Question: I have made a simple application using vaadin 6 witch contains a callendar and people can make some appointments in there.
The problem is, when more then like 10 people connects, the memory usage is 95%.(I have 125mb on server, running Ubuntu Server 32 bit).
Here are the screenshots:
If I enter tomcat and test if fomr memory leaks i get:
> The following web applications were stopped (reloaded, undeployed), but their
classes from previous runs are still loaded in memory, thus causing a memory
leak (use a profiler to confirm):
/myapp
/myapp
/myapp
/myapp
/myapp
When I installed tomcat I just made a clean install, and changed the ports so i can connect to it on port 80, also I have added some users so I can connect to web manager. THat is all
Can there be something in my code or I did not set up tomcat correctly that causes this memory leak?
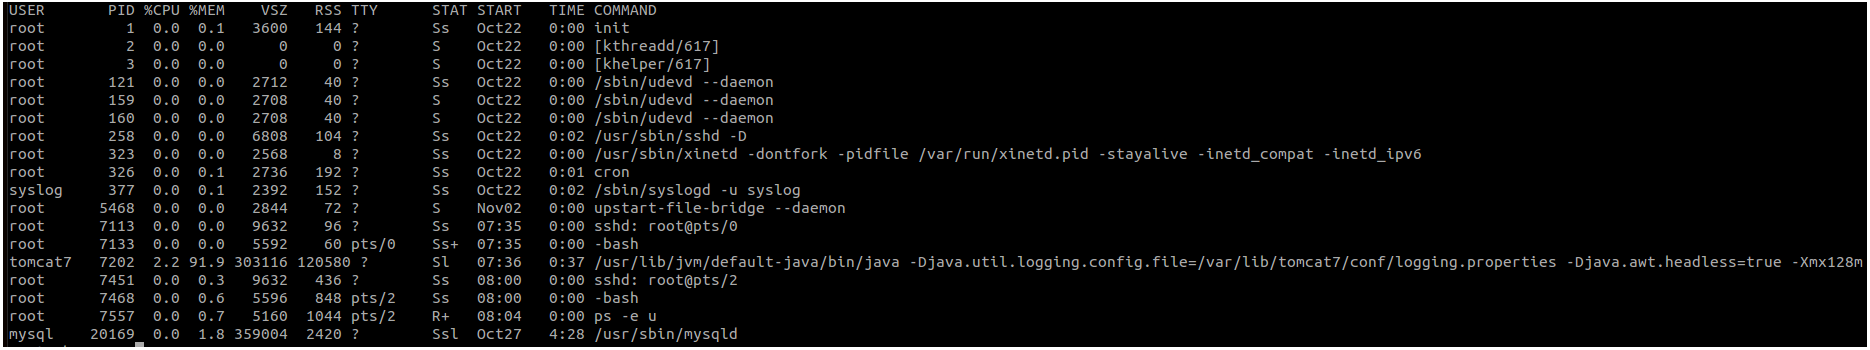
Answer: Your getting this because static variables. When you are restart your server or application the static variables will not unload some time. This link will help you to understand about this:<URL>